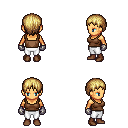
a pixel art fantasy rpg character, female body template, human, tanned skin, brown pirate shirt, white pants, blonde plain hairstyle, metal gloves, brown shoes, four views (front, back, left, right), 2x2 character sprite sheet, small pixel art, hard edges, no anti-aliasing